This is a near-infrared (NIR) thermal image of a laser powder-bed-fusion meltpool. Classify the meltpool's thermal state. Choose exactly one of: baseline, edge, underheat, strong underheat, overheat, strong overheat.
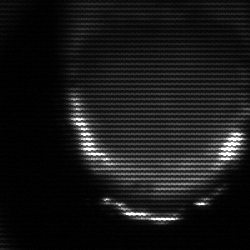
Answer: edge